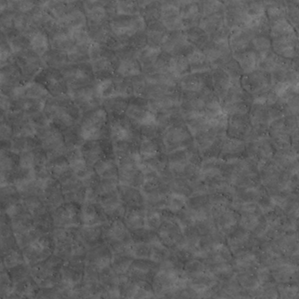
Label: non_frost